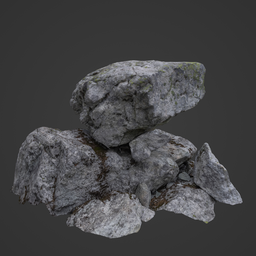
Label: nature